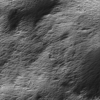
Label: not_dusty